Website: lowes
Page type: payment
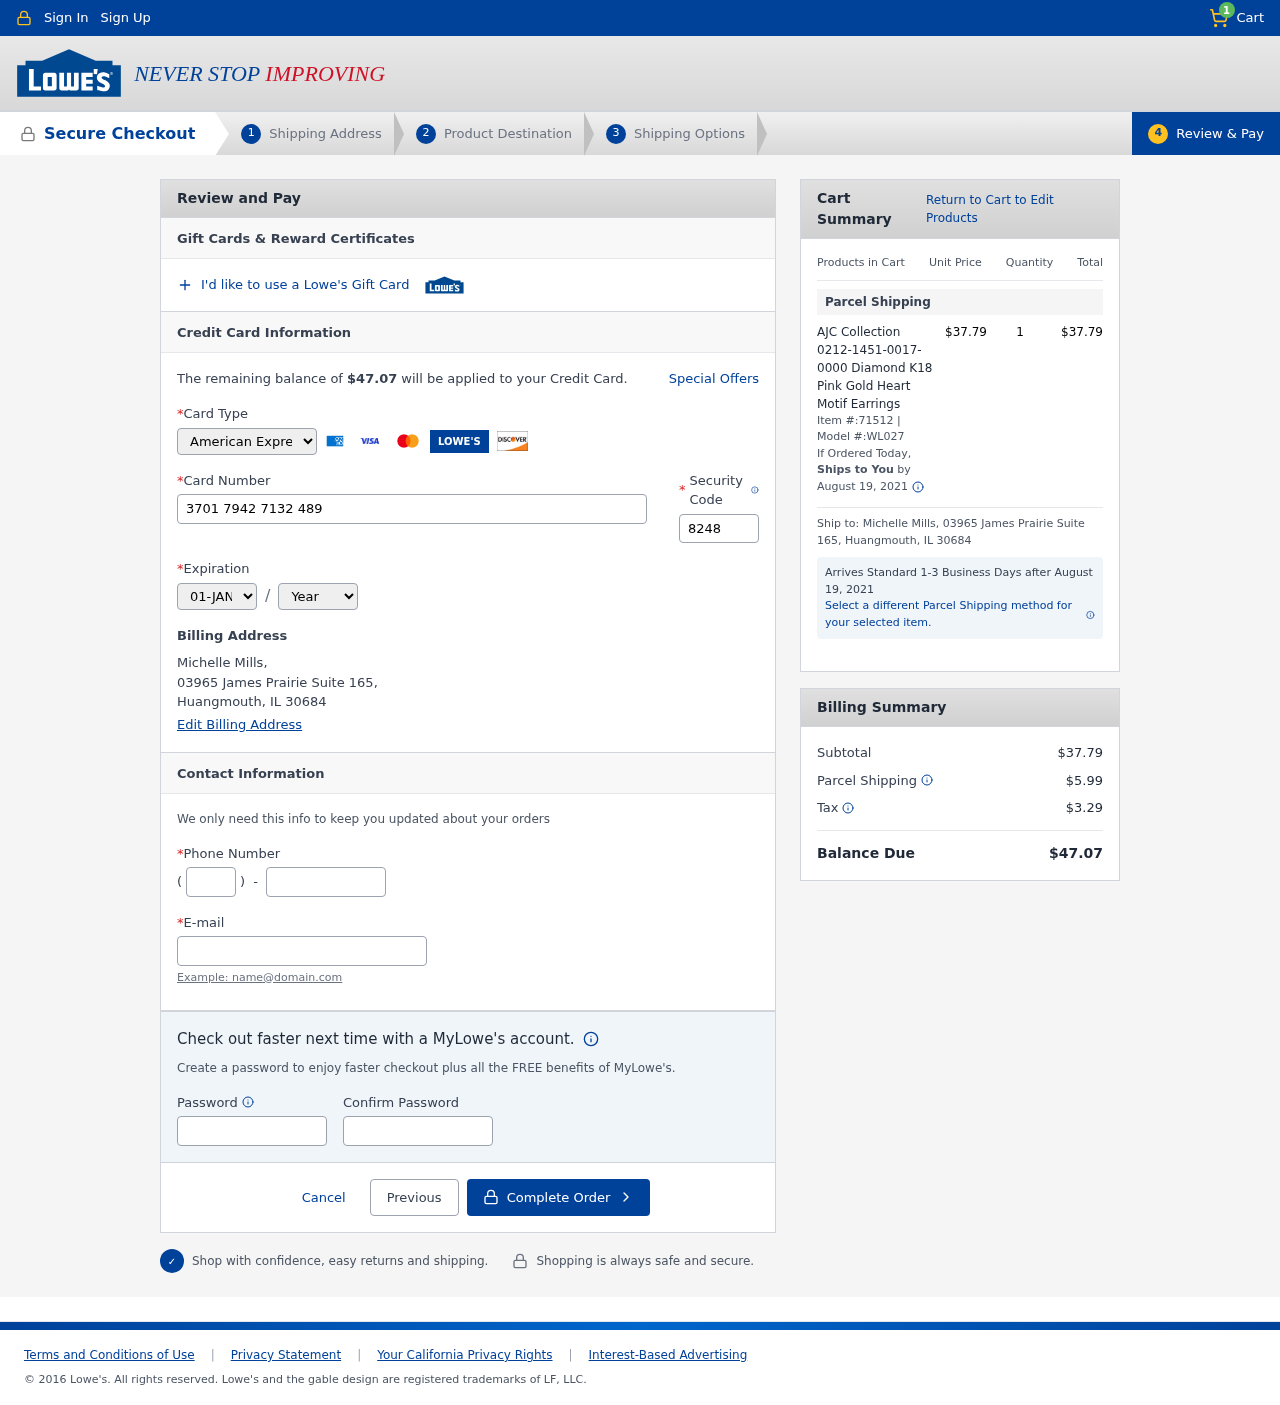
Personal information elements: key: PII_CARD_CVV
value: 8248
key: PII_CARD_EXPIRY_MONTH
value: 01
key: PII_CARD_EXPIRY_YEAR
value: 28
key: PII_CARD_NUMBER
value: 3701 7942 7132 489
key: PII_CARD_TYPE
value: American Express
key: PII_CITY_STATE_ZIP
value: Huangmouth, IL 30684
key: PII_EMAIL
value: michelle_mills@hotmail.com
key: PII_FULLNAME
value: Michelle Mills,
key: PII_PHONE
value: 9989222529
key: PII_PHONE_AREA
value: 998
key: PII_STREET
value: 03965 James Prairie Suite 165,
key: PII_FULLNAME2
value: Michelle Mills
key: PII_STREET2
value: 03965 James Prairie Suite 165
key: PII_CITY_STATE_ZIP2
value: Huangmouth, IL 30684
Product elements: key: PRODUCT1_NAME
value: AJC Collection 0212-1451-0017-0000 Diamond K18 Pink Gold Heart Motif Earrings
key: PRODUCT1_PRICE
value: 37.79
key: PRODUCT1_QUANTITY
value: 1
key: PRODUCT1_ITEM
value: Item #:71512
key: PRODUCT1_MODEL
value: Model #:WL027
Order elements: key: ORDER_NUM_ITEMS
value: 1
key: ORDER_TOTAL
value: $47.07
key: ORDER_SHIPPING_DATE
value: August 19, 2021
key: ORDER_SUBTOTAL
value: $37.79
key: ORDER_SHIPPING_DATE2
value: August 19, 2021
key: ORDER_SHIPPING_COST
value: $5.99
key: ORDER_TAX
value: $3.29